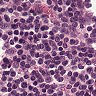
Metastatic tissue present: no